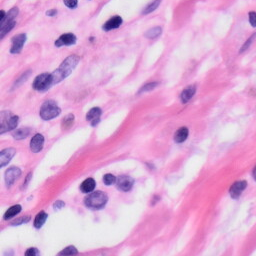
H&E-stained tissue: Skin